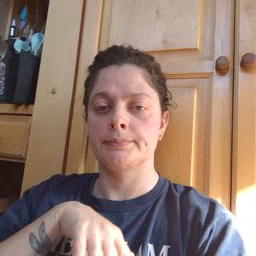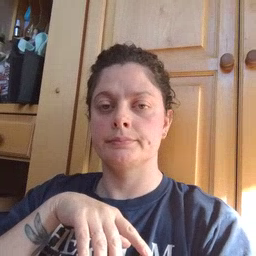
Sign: minemy